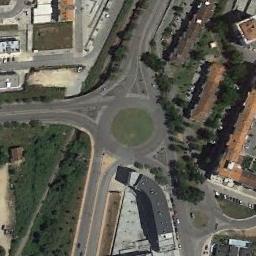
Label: roundabout